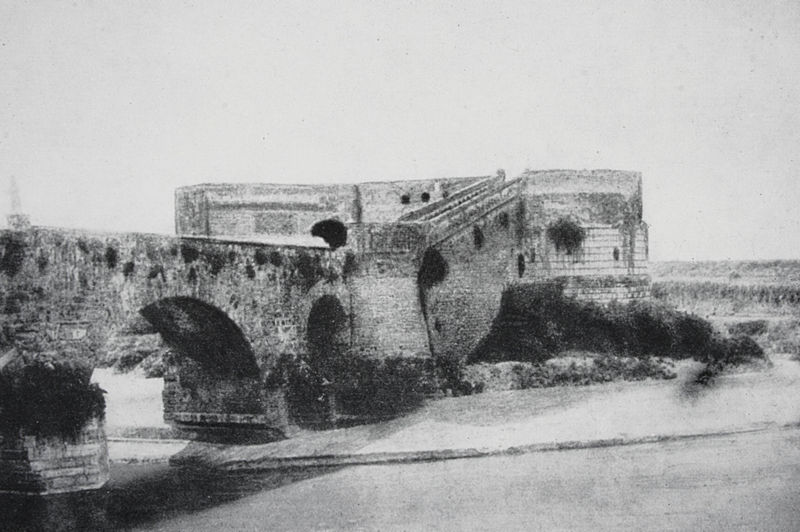
Titel: Blick von der Stadtseite auf die Rückseite der Porta Roma vor Beginn der Wiederherstellungsarbeiten
Künstler: Liphantes
Standort: Capua
Institution: Brückentoranlage
Schlagwörter: baum, berg, himmel, schatten, wasser, weiß, wolken, aquarell, bäume, fluss, landschaft, sand, ufer, fenster, grau, hell, licht, pfeiler, schwarz, skizze, straße, zeichnung, gebäude, schloss, weg, alt, architektur, stein, steine, bach, feld, felder, natur, spiegelung, brücke, busch, büsche, gebüsch, sträucher, insel, pflanzen, turm, ranken, aussicht, wellen, bogen, italien, perspektive, mauer, ziegel, grafik, massiv, backstein, rundbogen, bogenbrücke, joche, böschung, strom, strömung, treppe, aufgang, durchgang, geländer, stufen, kornfeld, tor, befestigung, foto, fotografie, photographie, bögen, gang, ruine, burg, steinbrücke, übergang, kohle, festung, mauerwerk, schwarz-weiss, radierung, ruinen, arkaden, photo, gemäuer, ziegelsteine, bewachsen, efeu, mauern, aussichtspunkt, aquädukt, rampe, gestrüpp, fort, fotographie, burggraben, bau, bauwerk, bewuchs, brückenpfeiler, romanisch, wehrgang, kastell, mächtig, wuchtig, skizziert, überqueren, flußufer, stiene, schiessscharte, eingestürzt, drucck, gbrücke, awuarell, strape, natuer, flu´, schwarz-wei´ß#, euine, weißer himmel, pfölanmzen